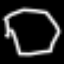
Label: octagon